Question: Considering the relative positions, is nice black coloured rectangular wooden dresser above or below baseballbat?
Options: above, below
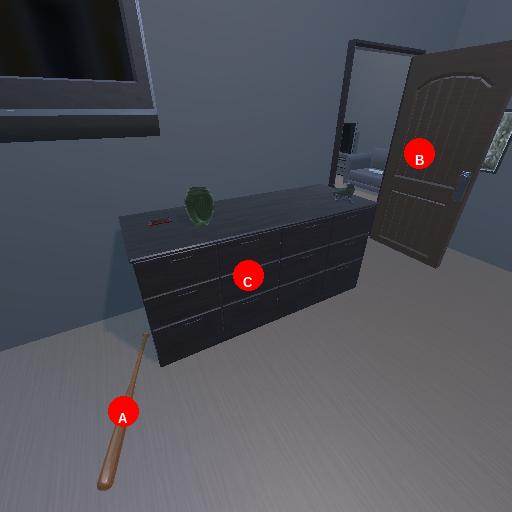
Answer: above